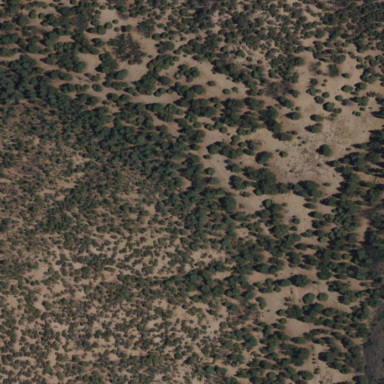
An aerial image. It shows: Patch of scrub vegetation.